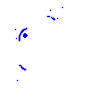
Particle: pion